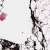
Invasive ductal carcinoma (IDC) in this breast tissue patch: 0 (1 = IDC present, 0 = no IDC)